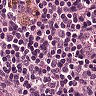
Metastatic tissue present: no